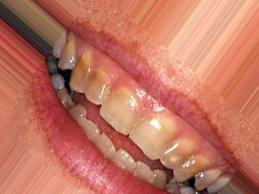
Condition: Tooth Discoloration